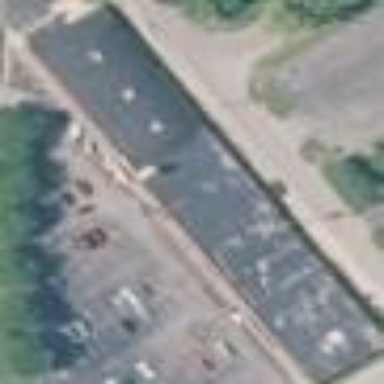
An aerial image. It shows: Commercial building used for commercial purposes.